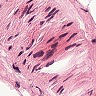
Metastatic tissue present: no